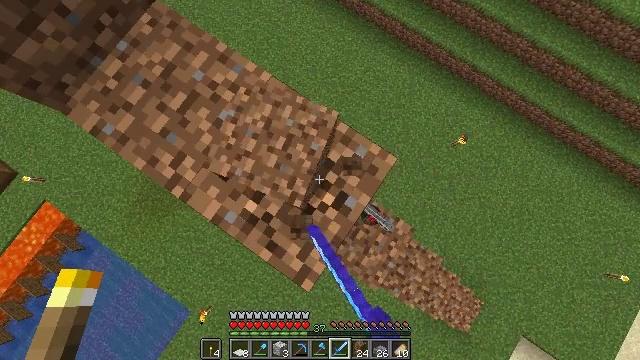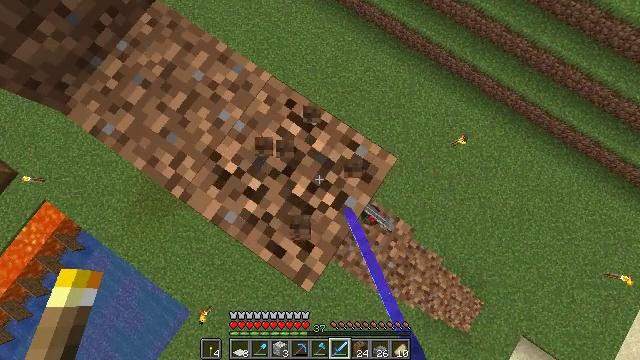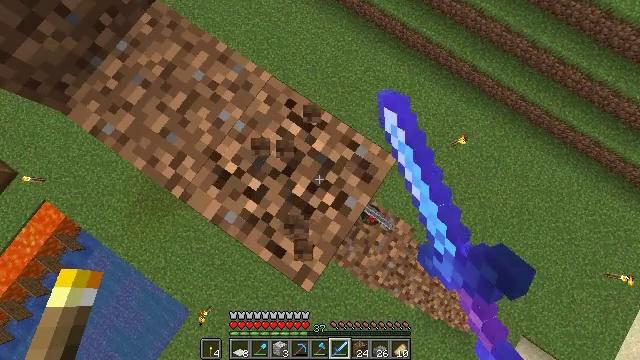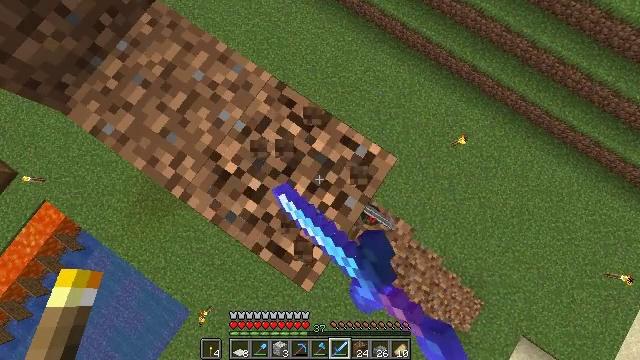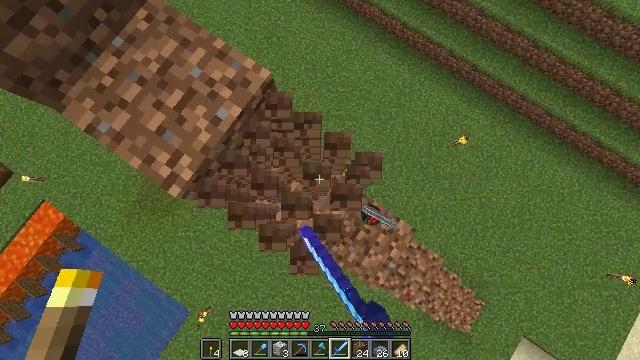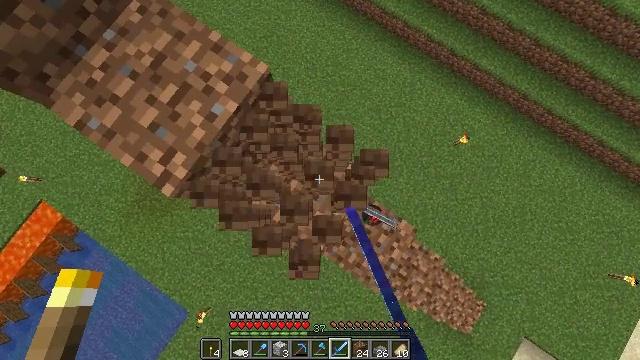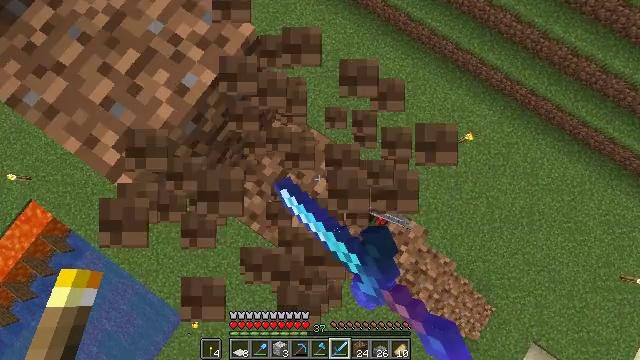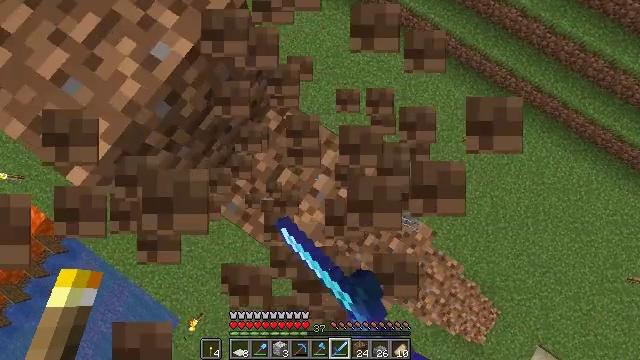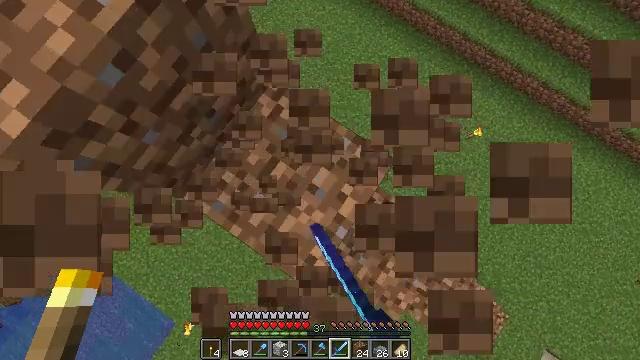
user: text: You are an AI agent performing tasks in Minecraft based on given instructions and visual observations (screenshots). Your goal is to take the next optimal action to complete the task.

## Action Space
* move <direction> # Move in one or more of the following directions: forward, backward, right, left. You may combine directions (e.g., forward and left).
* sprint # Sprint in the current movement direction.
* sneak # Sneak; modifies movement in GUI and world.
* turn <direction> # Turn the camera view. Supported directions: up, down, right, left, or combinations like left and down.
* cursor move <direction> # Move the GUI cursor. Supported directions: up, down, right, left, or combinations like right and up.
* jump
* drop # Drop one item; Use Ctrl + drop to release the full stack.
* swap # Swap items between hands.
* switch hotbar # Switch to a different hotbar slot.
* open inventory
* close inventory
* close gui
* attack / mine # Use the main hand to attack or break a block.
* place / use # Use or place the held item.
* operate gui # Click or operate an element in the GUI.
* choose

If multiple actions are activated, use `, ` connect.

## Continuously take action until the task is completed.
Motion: motion action
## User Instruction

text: Collect dirt by holding left button.
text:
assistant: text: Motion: attack / mine
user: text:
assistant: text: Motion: attack / mine
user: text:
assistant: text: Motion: attack / mine
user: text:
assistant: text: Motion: attack / mine
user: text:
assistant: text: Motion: attack / mine
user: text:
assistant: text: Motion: attack / mine
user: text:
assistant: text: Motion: attack / mine
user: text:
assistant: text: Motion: attack / mine
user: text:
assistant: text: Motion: attack / mine